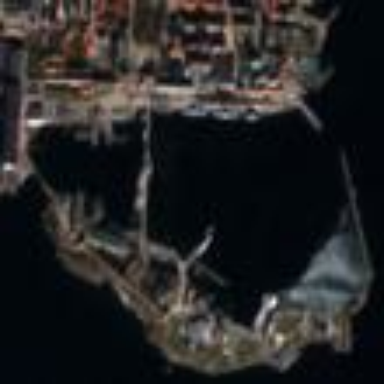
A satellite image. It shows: Naval base.